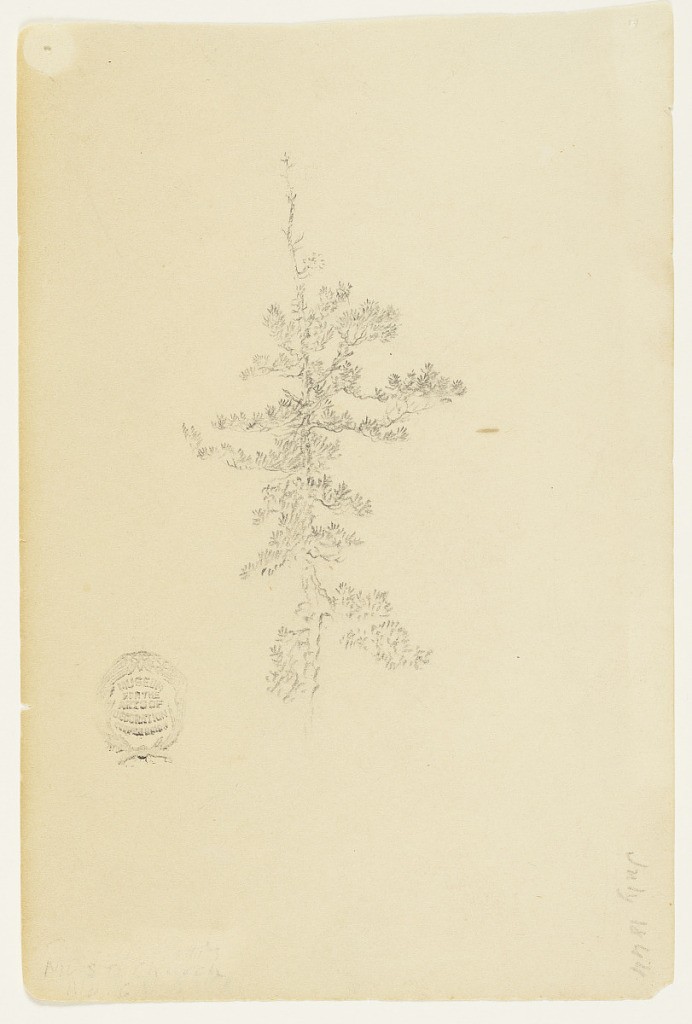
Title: Evergreen Tree, Catskill, New York
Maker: Frederic Edwin Church, American, 1826–1900
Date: July 1844
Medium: Graphite on white wove paper
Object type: Drawing
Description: Botanical sketch of a tall, slender evergreen tree in or near Catskill, New York. Situated at center, the tree's thin trunk is visible throughout its leveled branches. The base of the tree is not rendered.